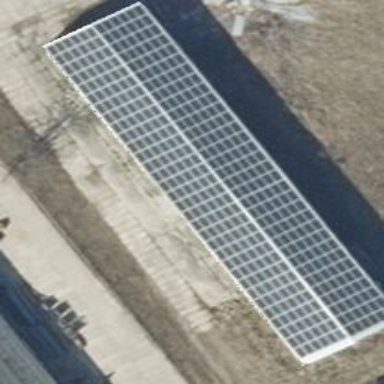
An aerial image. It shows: Small solar photovoltaic panel used as generator to produce electricity.